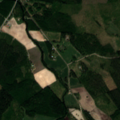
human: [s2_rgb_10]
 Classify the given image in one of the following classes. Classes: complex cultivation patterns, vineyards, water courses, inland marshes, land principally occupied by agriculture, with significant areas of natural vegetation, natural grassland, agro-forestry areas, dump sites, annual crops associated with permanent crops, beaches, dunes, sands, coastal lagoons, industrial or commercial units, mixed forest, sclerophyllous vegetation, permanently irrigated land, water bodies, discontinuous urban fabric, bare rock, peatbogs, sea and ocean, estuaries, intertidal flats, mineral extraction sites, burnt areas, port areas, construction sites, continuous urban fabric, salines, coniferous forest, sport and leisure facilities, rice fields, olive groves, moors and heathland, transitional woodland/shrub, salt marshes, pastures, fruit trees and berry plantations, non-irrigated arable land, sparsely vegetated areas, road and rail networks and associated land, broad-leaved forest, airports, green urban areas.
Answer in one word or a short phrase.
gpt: land principally occupied by agriculture, with significant areas of natural vegetation, coniferous forest, mixed forest, transitional woodland/shrub